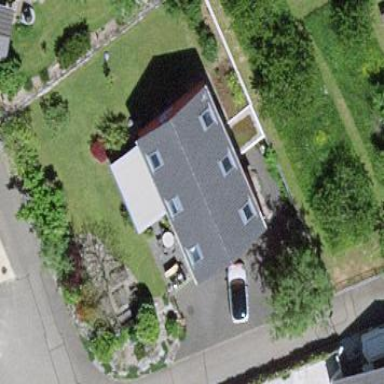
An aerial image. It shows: Simple and straightforward house.